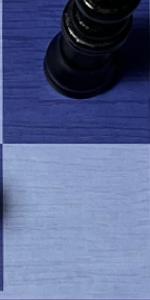
Label: Empty